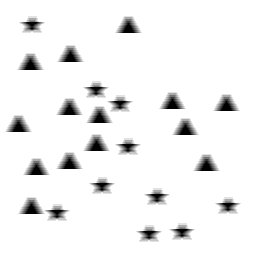
Squares: 0
Triangles: 14
Stars: 10
Total shapes: 24